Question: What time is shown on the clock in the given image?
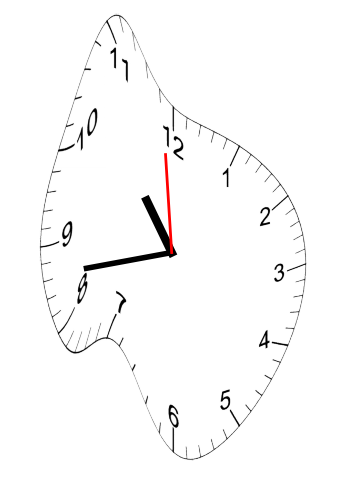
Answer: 10:42:59